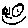
Label: smiley face